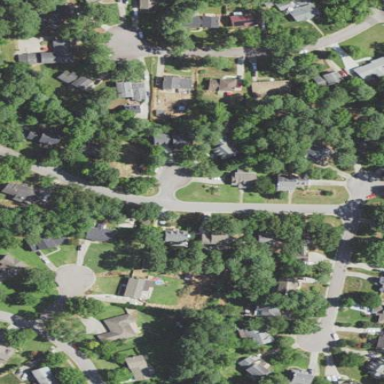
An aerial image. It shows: Residential area within neighborhood.